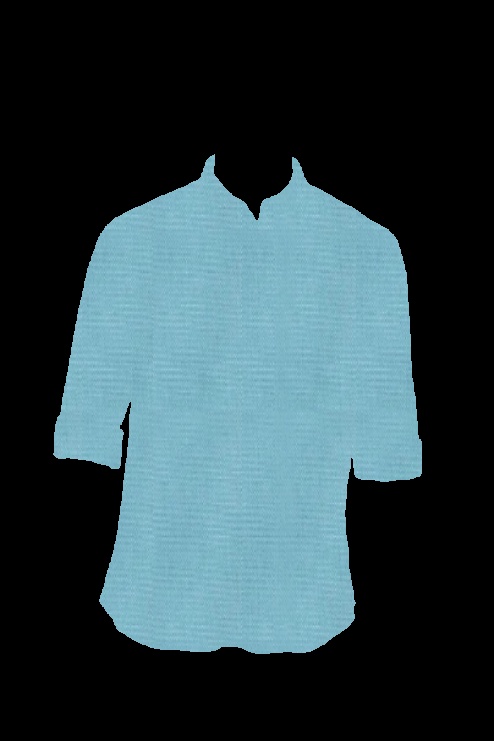
blue taupe polo shirt